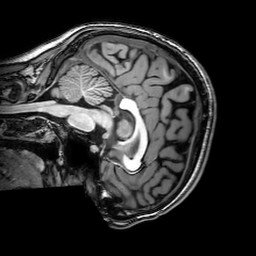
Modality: T1w
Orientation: sagittal
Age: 22
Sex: female
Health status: healthy
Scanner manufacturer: philips
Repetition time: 0.00815 s
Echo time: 0.00373 s